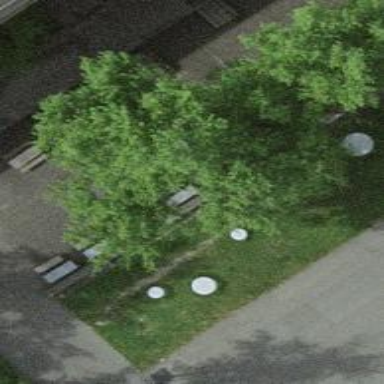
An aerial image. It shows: Picnic table located in leisure land area.